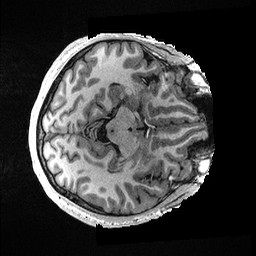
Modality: T1w
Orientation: axial
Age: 24
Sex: male
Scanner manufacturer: ge
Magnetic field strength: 3 T
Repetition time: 0.006952 s
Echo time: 0.00292 s